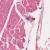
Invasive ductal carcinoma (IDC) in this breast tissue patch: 0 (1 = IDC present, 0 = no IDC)